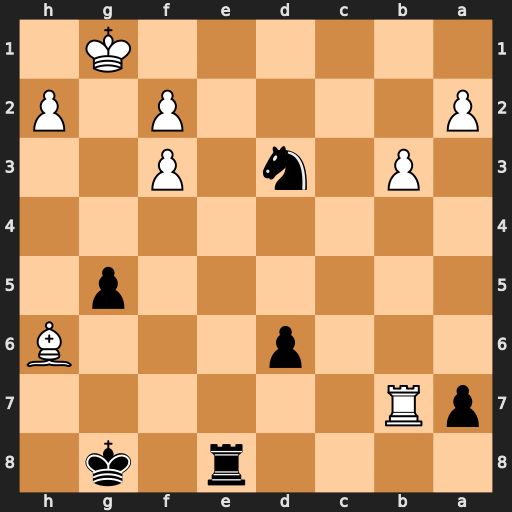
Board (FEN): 4r1k1/pR6/3p3B/6p1/8/1P1n1P2/P4P1P/6K1
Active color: b
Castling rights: -
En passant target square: -
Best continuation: Re1+ Kg2 Nf4+ Kg3 Rg1#